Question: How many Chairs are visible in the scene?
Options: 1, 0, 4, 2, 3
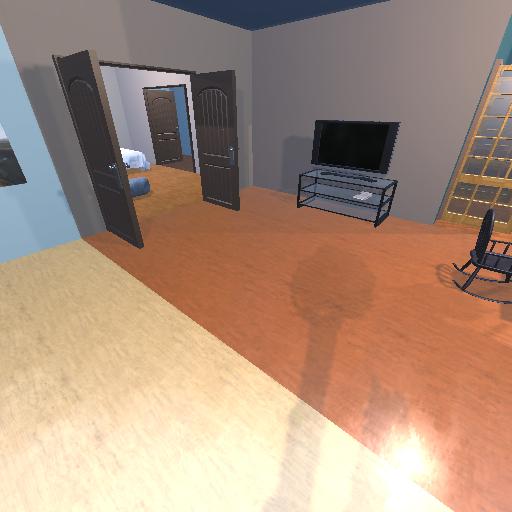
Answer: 1